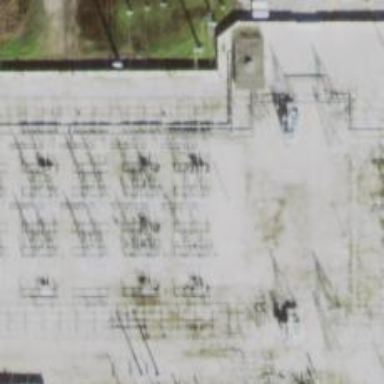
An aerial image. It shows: Switch for power supply.